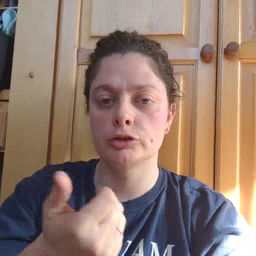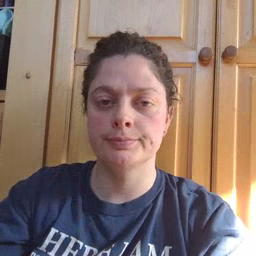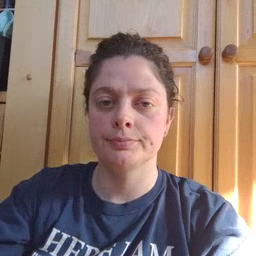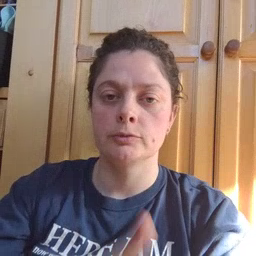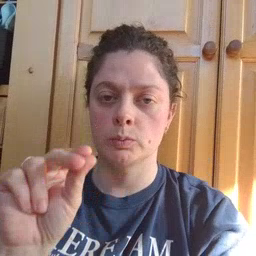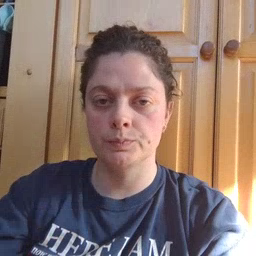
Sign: no